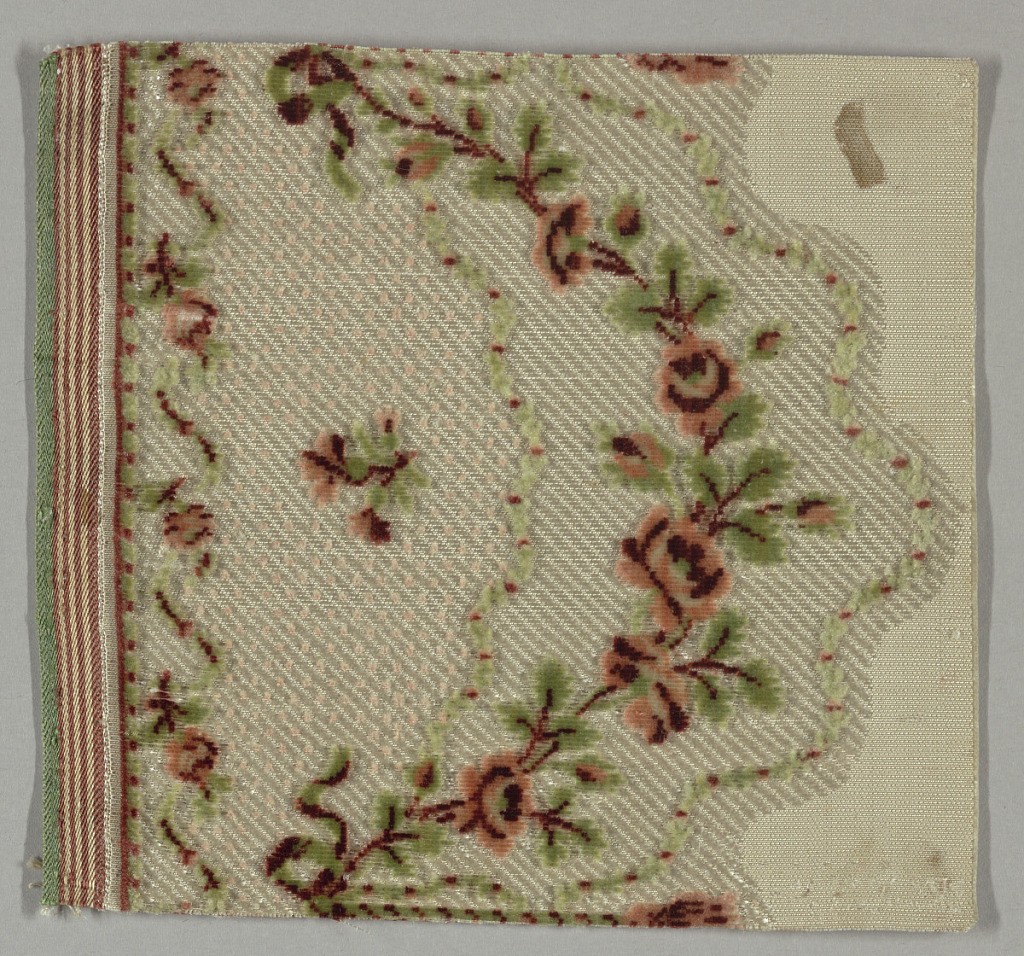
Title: Fragment
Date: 1750–1800
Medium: silk Technique: cut voided supplementary warp pile in a twill? foundation (velvet)
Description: Small-patterned or "miniature" velvet with a white horizontally ribbed ground and border design formed by short floats of secondary white silk weft, giving the effect of twill, and over this, garlands and sprays of minute roses in red, pink, green, and white pile. Left selvedge present.